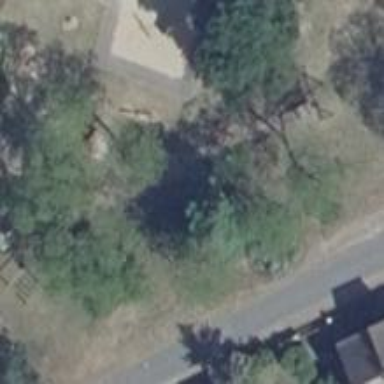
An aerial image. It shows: Playground with swings.